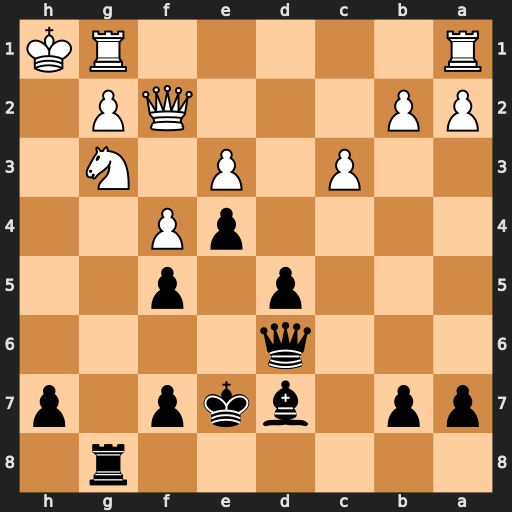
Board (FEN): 6r1/pp1bkp1p/3q4/3p1p2/4pP2/2P1P1N1/PP3QP1/R5RK
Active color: b
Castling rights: -
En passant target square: -
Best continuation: Qh6+ Nh5 Qxh5+ Qh4+ Qxh4#